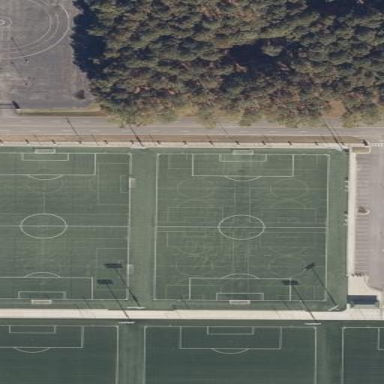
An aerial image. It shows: Soccer pitch designated for leisure and sports activities.